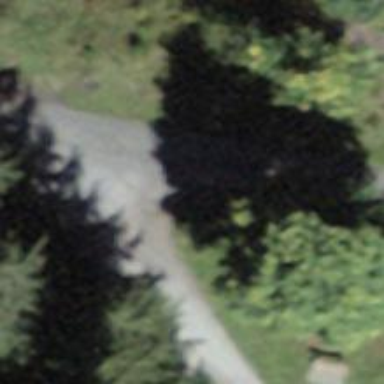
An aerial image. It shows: Bench.